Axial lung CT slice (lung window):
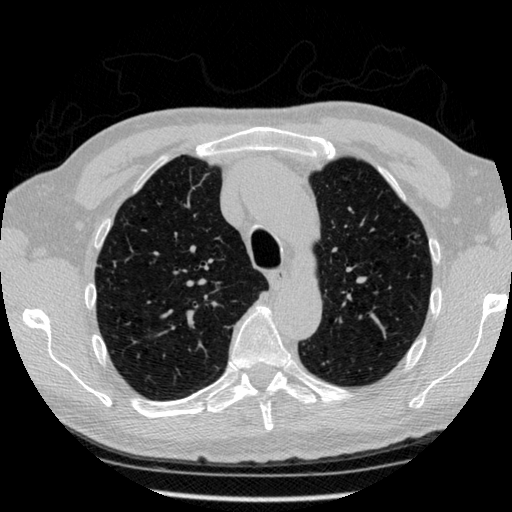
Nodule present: no